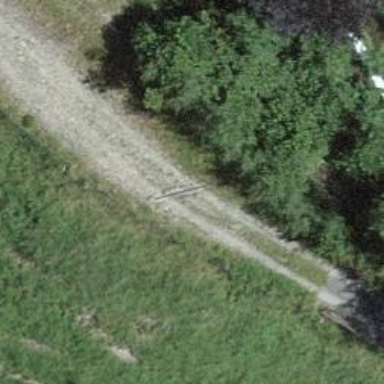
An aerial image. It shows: Compacted track road.